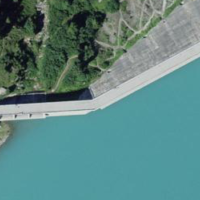
EUNIS habitat code: 14
Species observed at this site:
Marmota marmota